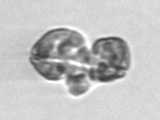
Label: Karenia